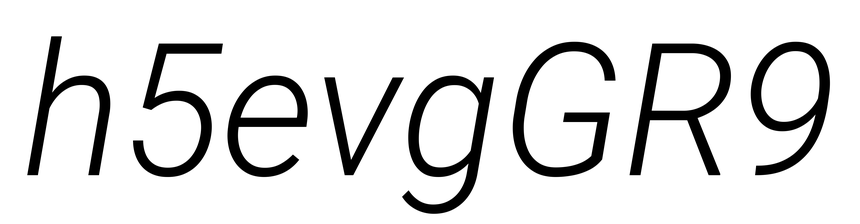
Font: Roboto-Italic_Light_Italic